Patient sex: F
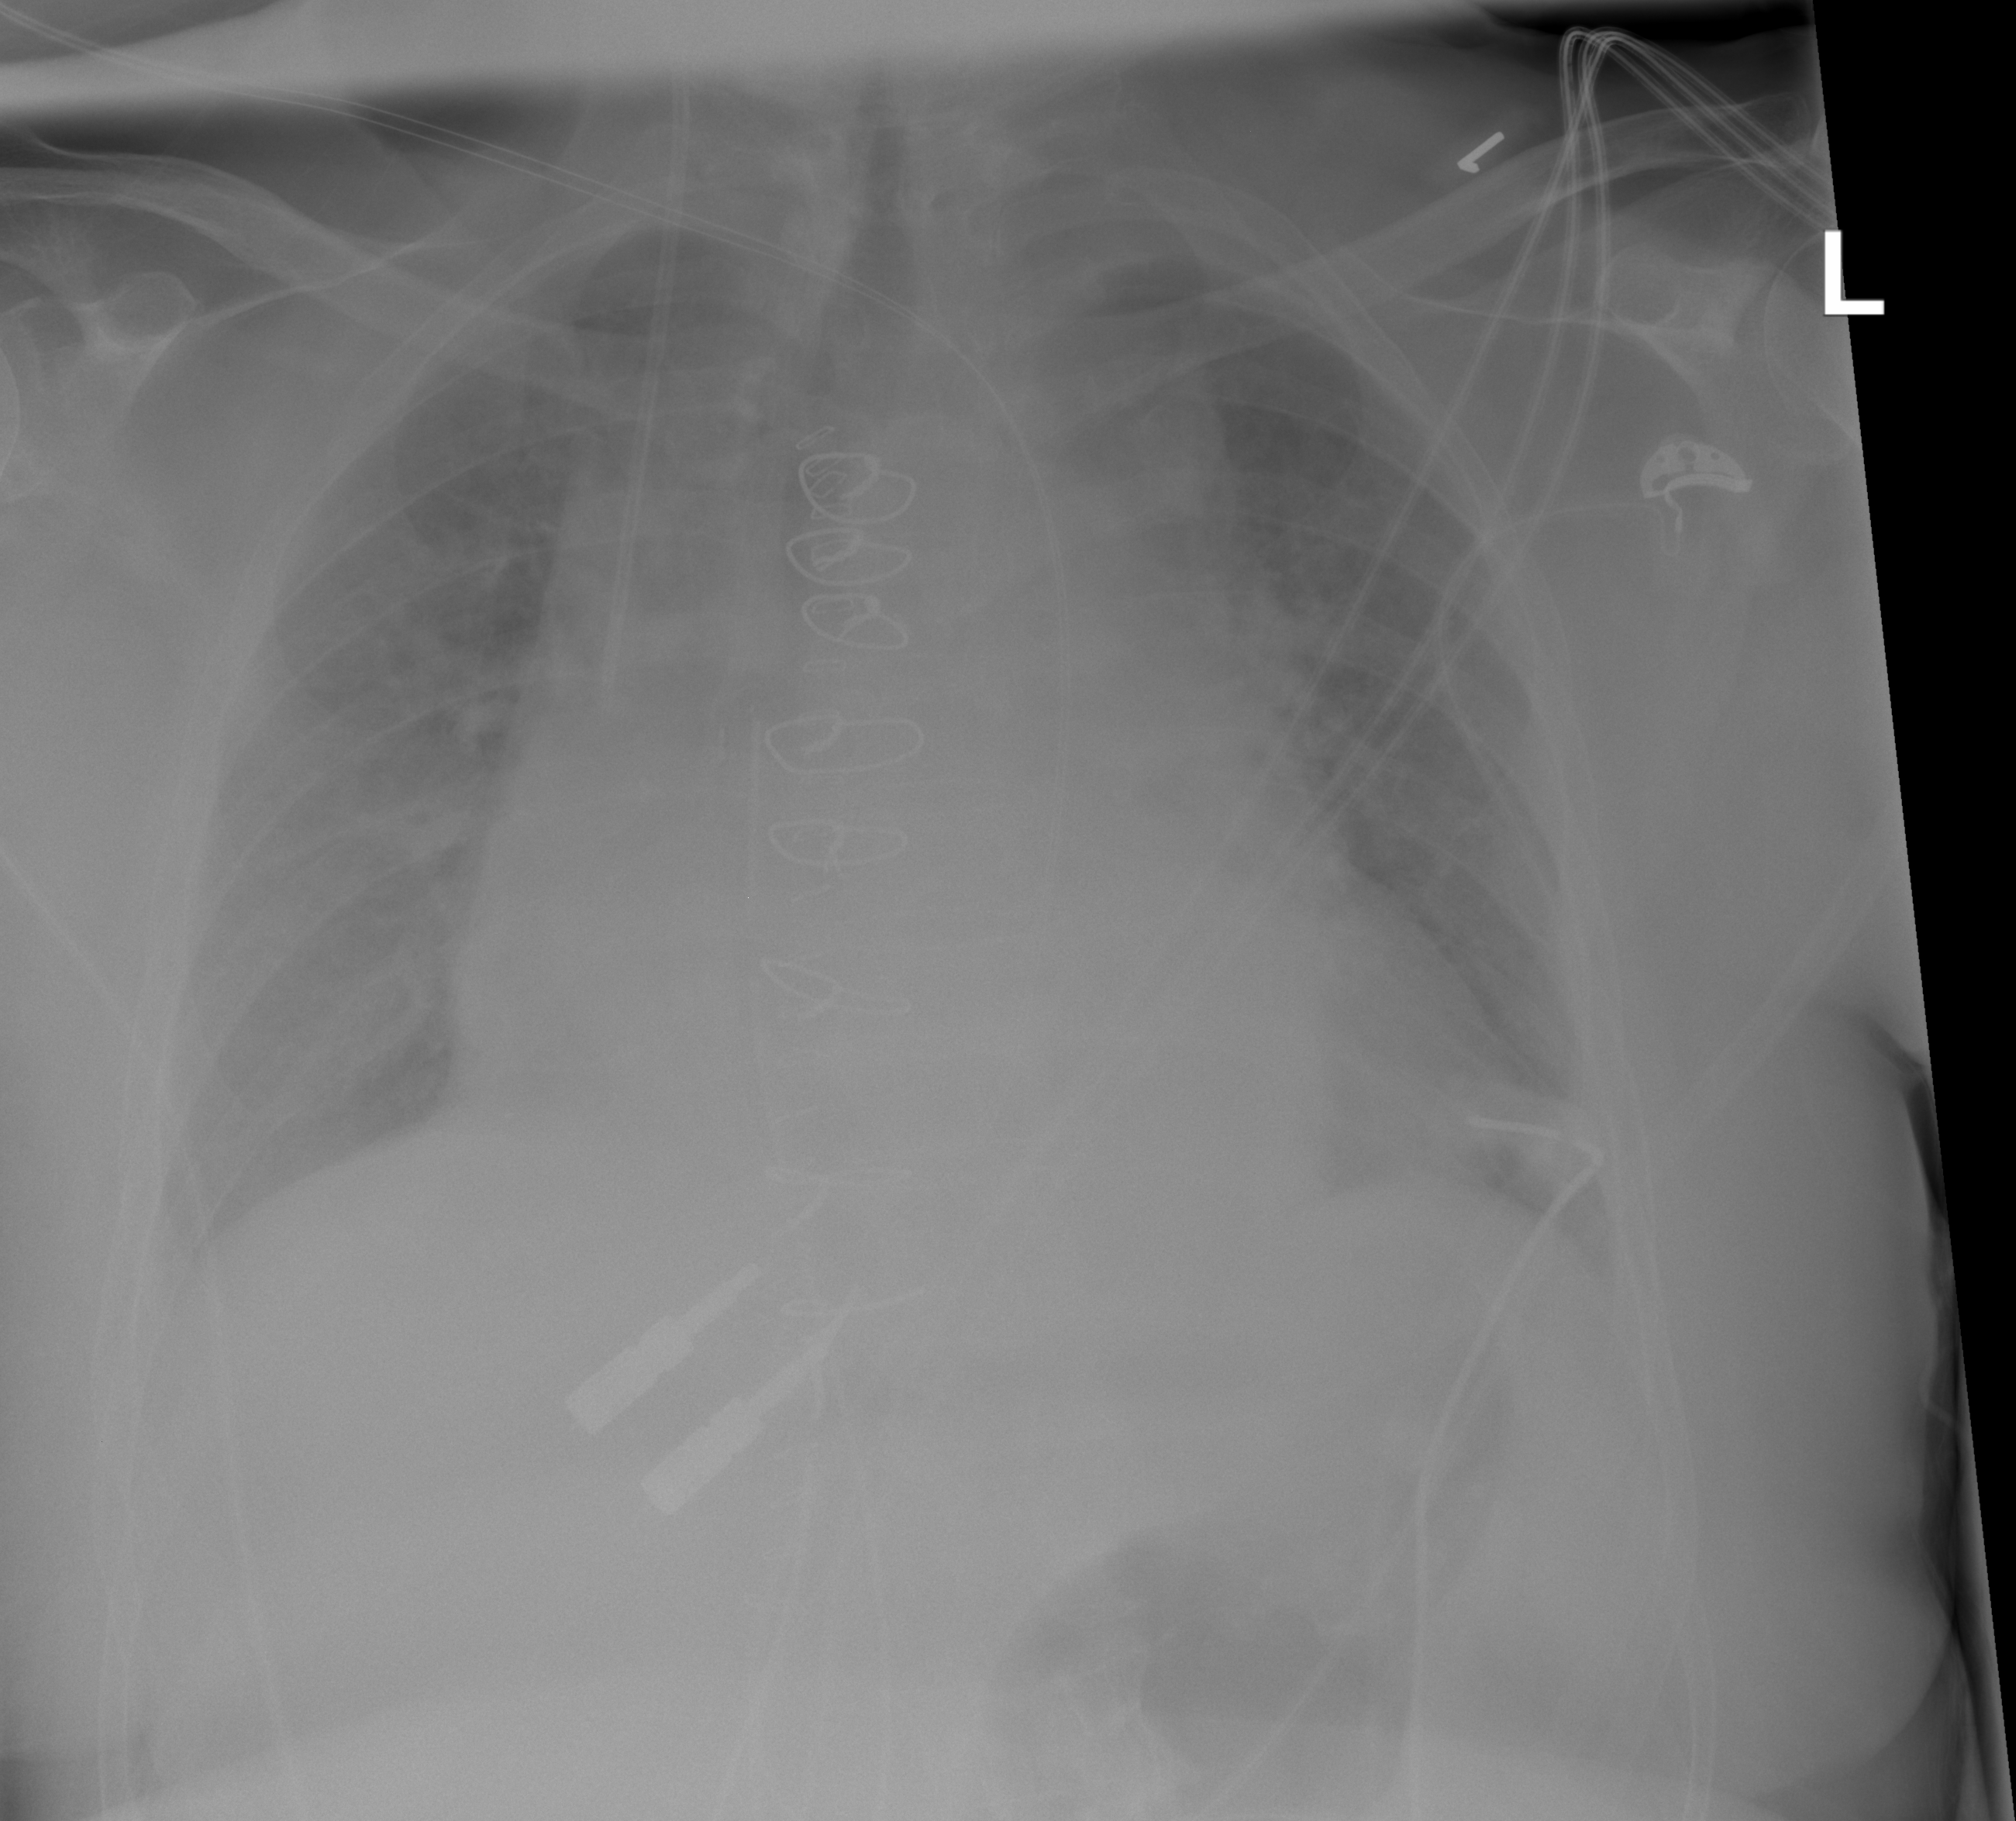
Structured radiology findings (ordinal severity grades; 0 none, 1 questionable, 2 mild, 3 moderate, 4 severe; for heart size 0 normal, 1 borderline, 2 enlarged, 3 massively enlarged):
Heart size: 3
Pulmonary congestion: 0
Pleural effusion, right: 0
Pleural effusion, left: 0
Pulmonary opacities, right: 0
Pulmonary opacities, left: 0
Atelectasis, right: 2
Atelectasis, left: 1